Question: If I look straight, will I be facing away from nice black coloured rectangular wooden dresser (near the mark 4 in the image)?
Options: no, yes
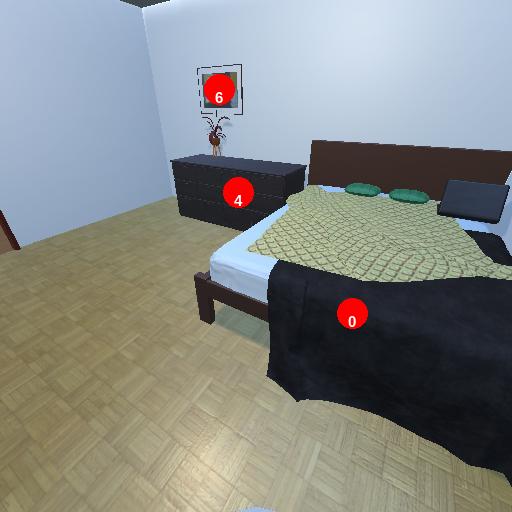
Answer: no